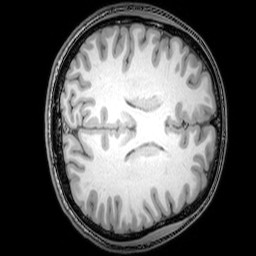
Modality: T1w
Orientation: axial
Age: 24
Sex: male
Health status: healthy
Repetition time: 0.081 s
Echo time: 0.037 s